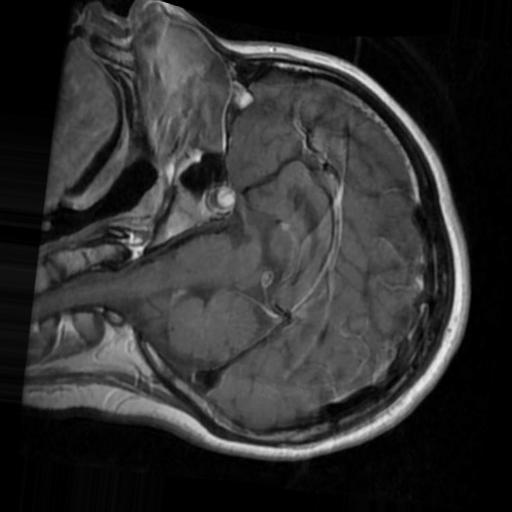
Label: brain_tumor